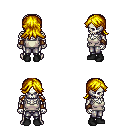
a pixel art fantasy rpg character, male body template, skeleton, white pirate shirt, metal pants, blonde loose hair, cloth bracers, black shoes, four views (front, back, left, right), 2x2 character sprite sheet, small pixel art, hard edges, no anti-aliasing